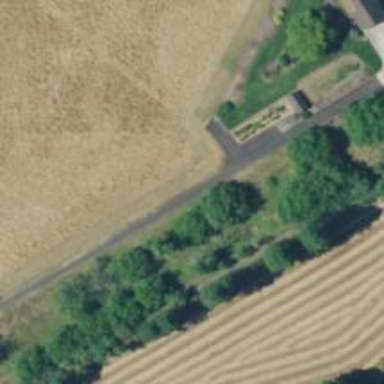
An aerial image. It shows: Driveway.